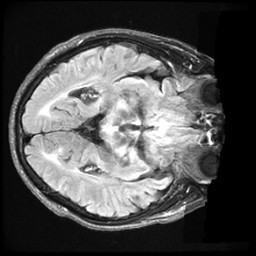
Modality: FLAIR
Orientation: axial
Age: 71
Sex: male
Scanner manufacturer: ge
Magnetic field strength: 3 T
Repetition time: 11 s
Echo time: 0.1497 s